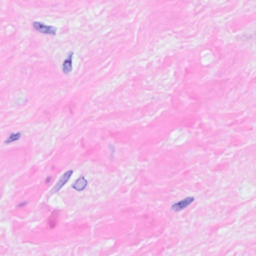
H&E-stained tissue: Breast